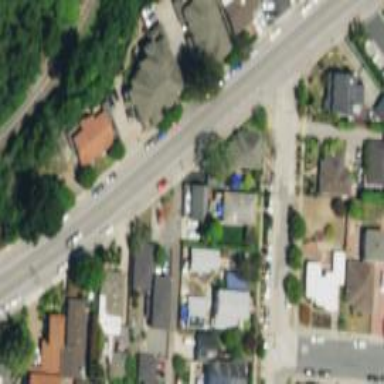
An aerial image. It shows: Alleyway designated as service road.